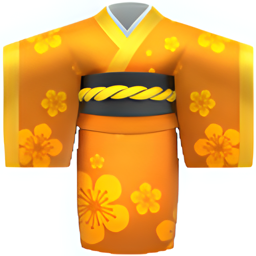
Name: kimono
Emoji: 👘
Group: Objects
Sub-group: clothing